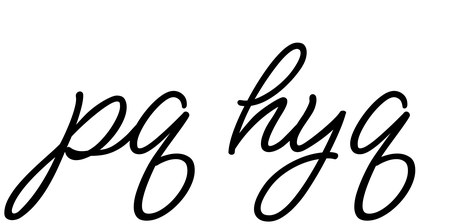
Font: MeowScript-Regular